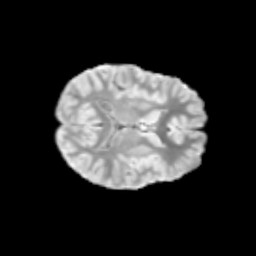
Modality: T2w
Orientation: axial
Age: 11
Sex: female
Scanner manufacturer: siemens
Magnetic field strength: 3 T
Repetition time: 3.8 s
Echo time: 0.07 s